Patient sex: M
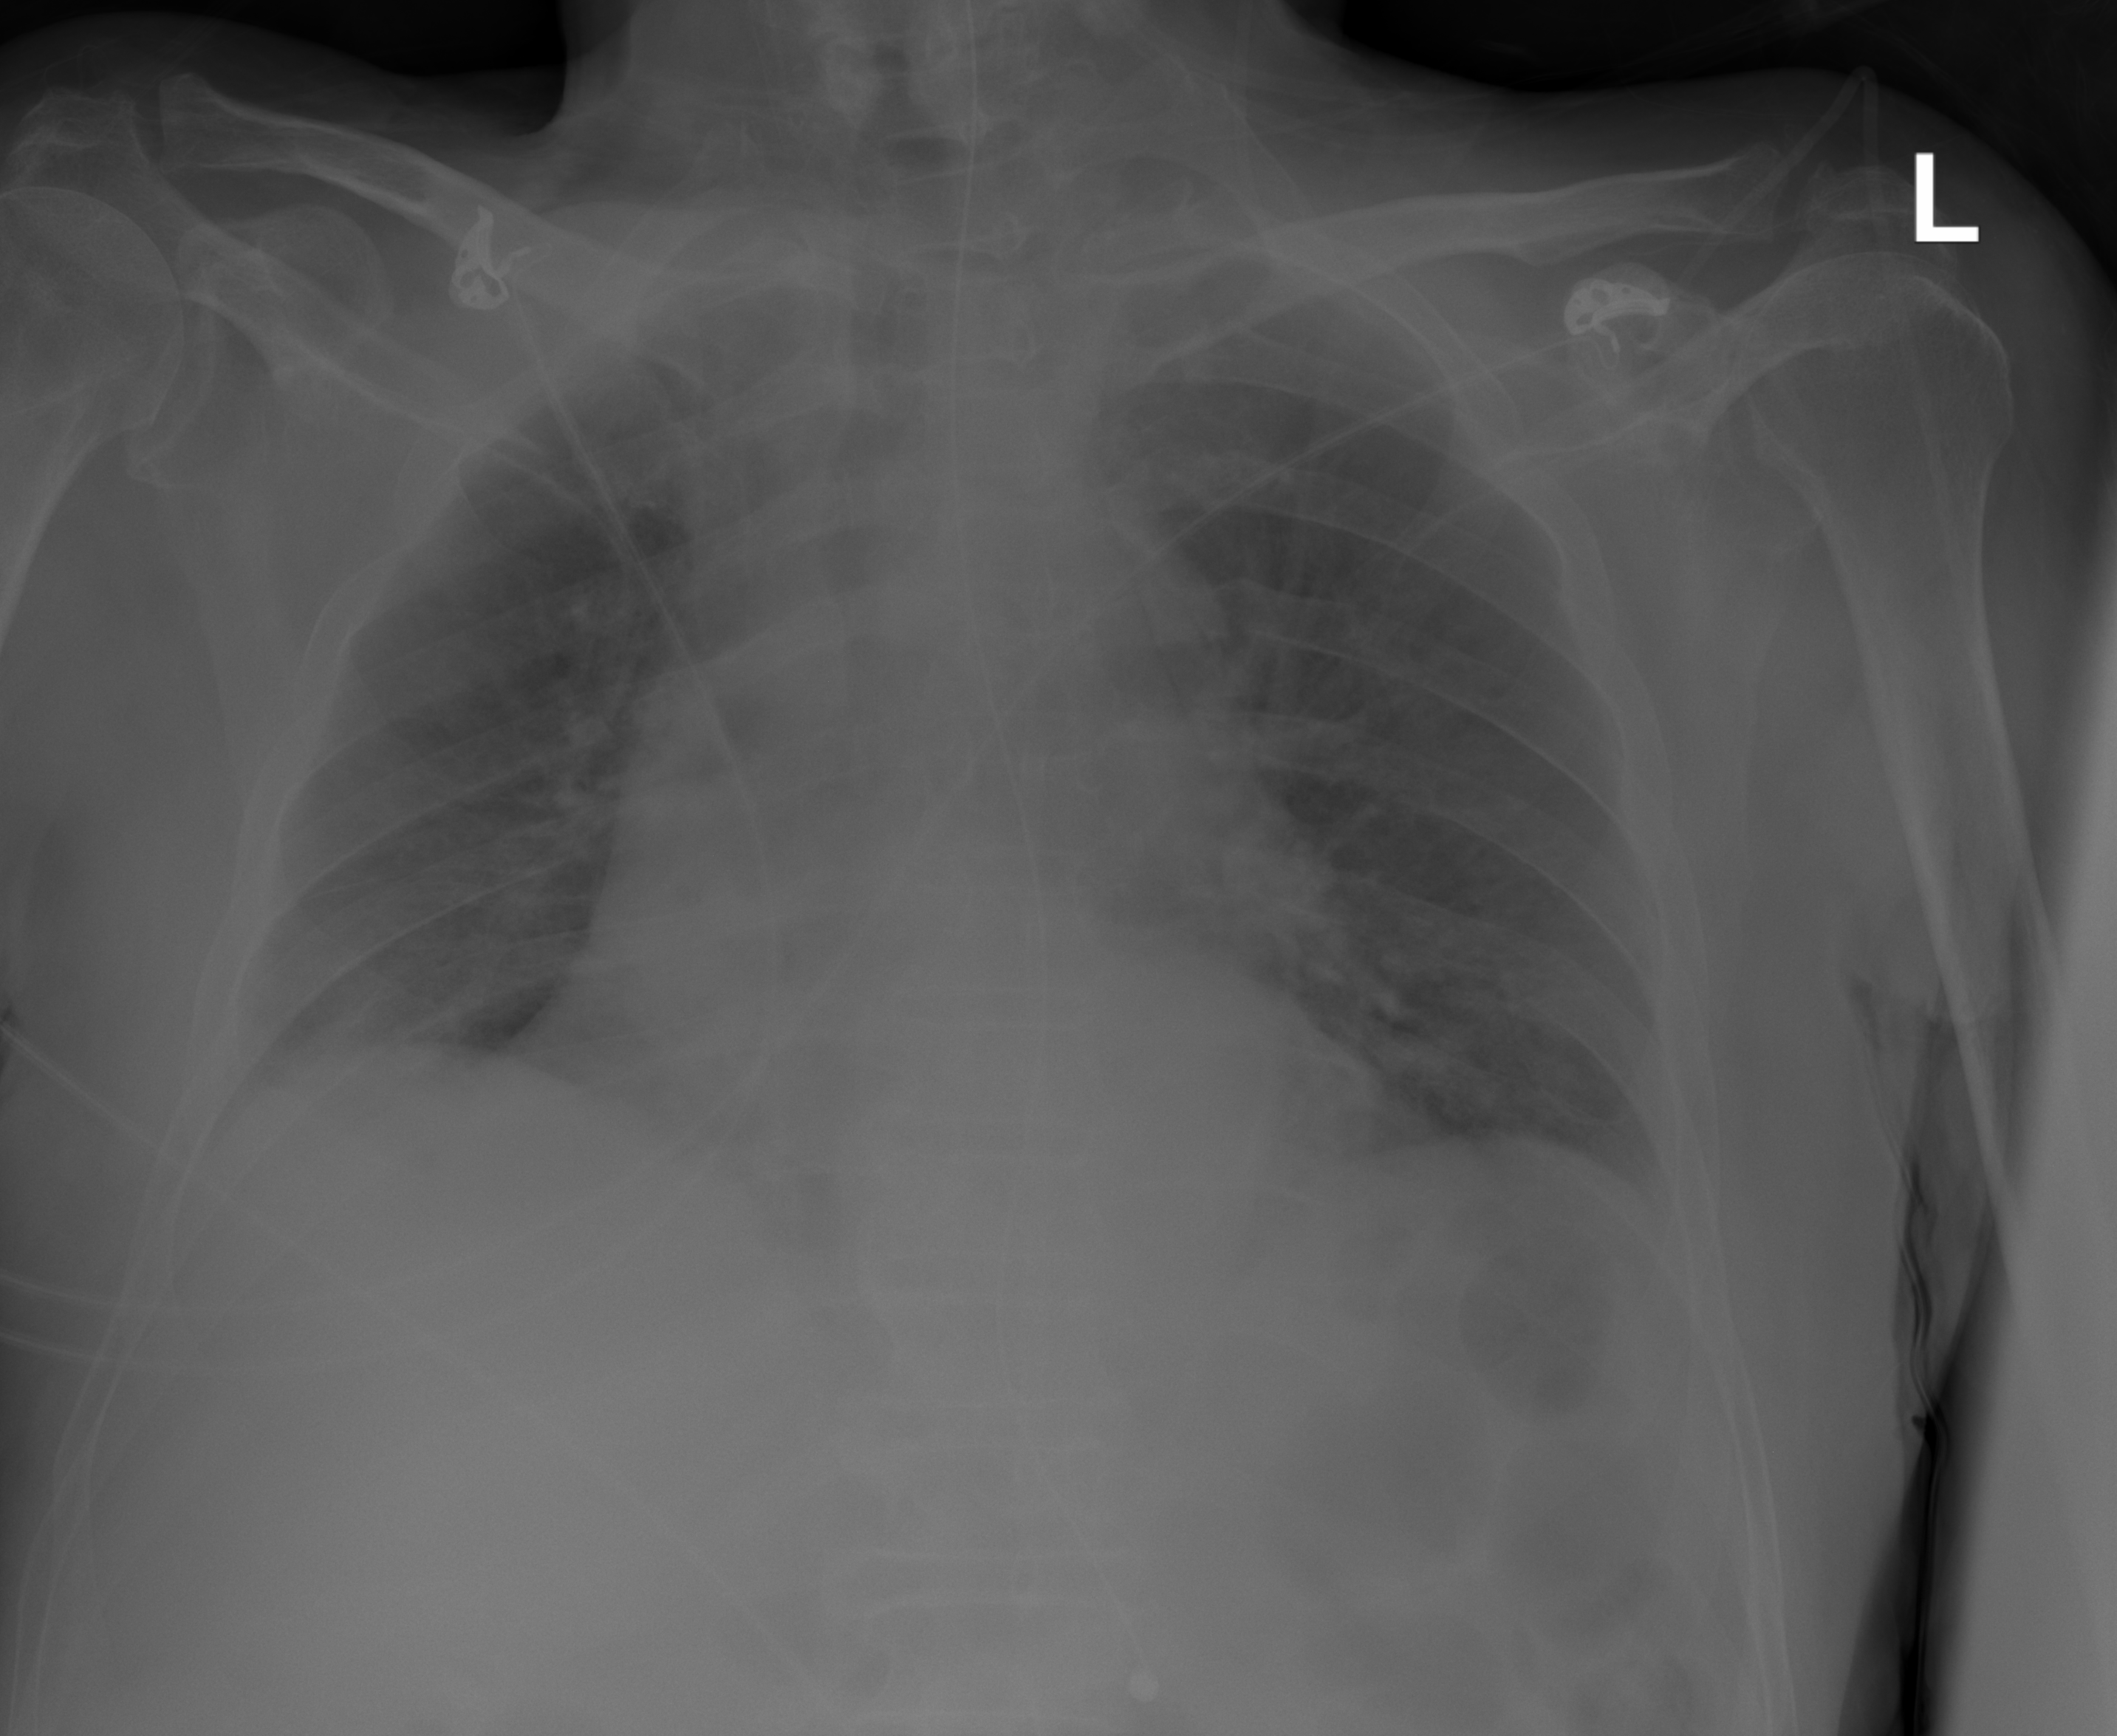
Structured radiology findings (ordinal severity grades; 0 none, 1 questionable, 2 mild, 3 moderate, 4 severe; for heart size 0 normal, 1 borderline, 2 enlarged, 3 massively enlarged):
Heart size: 0
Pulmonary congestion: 2
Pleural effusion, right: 0
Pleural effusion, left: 0
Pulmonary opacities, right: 0
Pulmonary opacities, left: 0
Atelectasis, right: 2
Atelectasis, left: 2